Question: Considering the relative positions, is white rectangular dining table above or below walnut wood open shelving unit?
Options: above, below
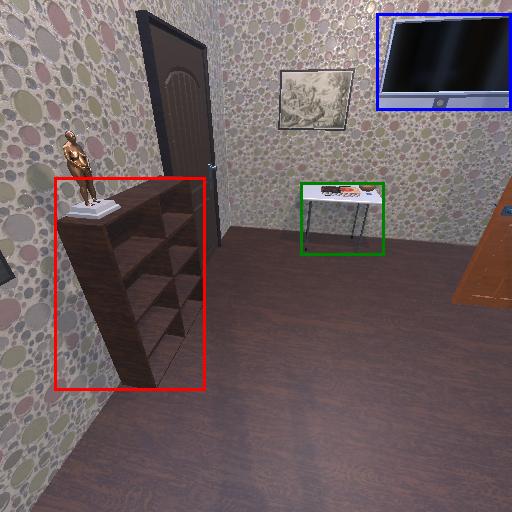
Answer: above